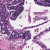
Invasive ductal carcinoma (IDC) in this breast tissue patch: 1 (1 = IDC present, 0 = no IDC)